Field crop: maize
Growth stage: 2
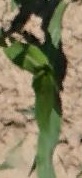
Species: maize